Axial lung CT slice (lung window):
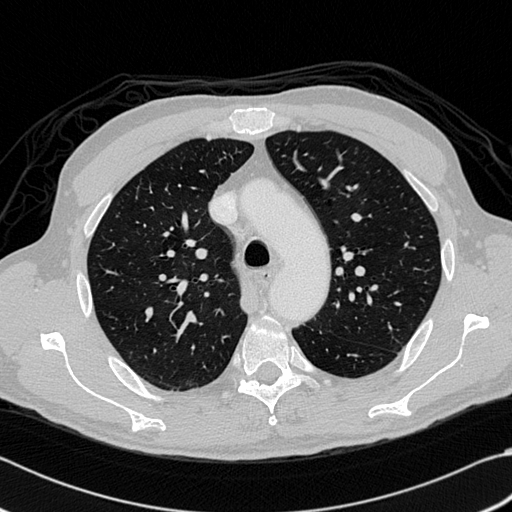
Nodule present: no